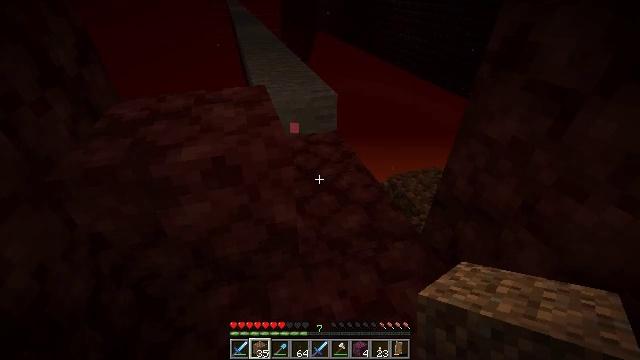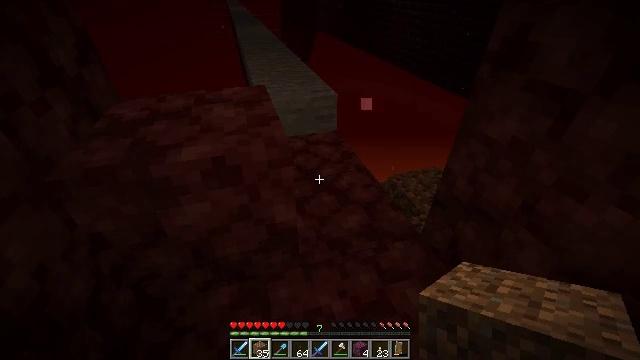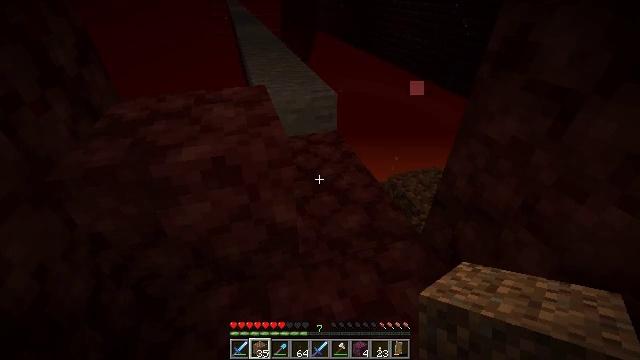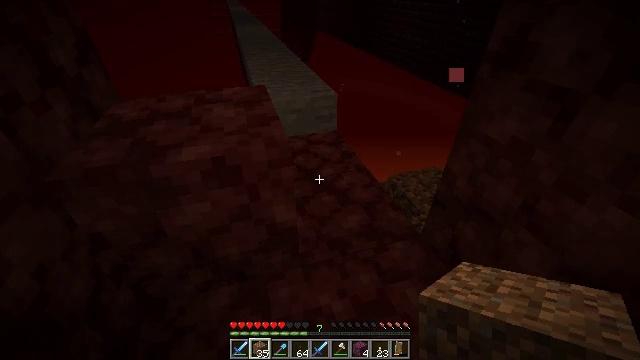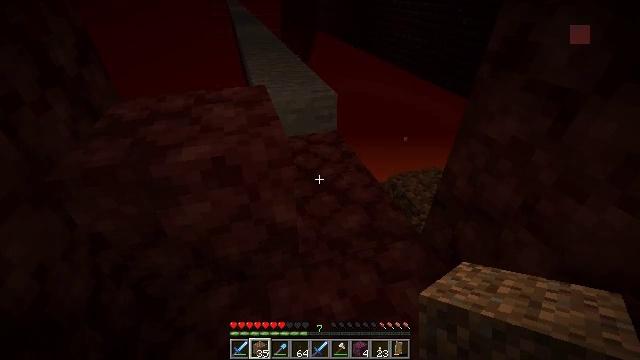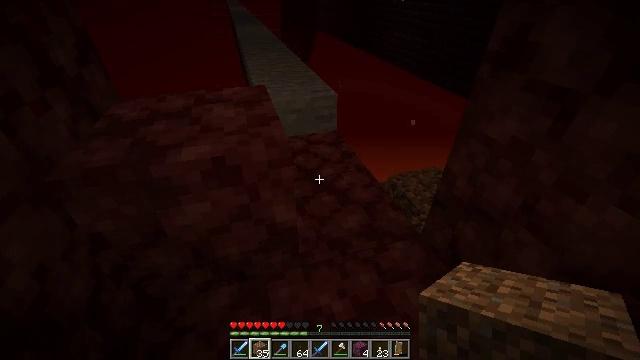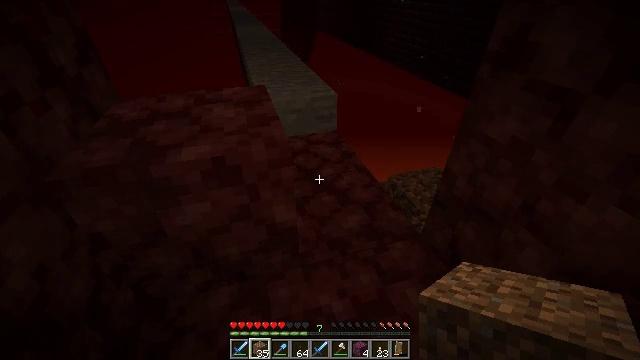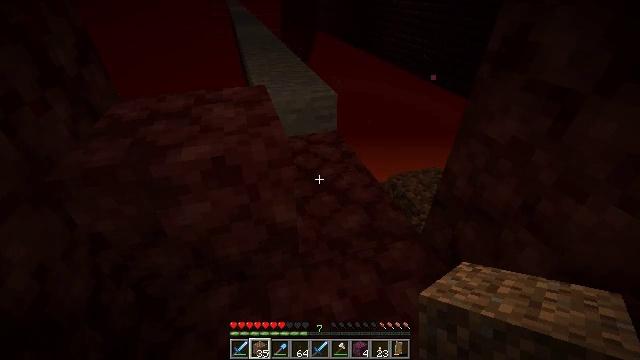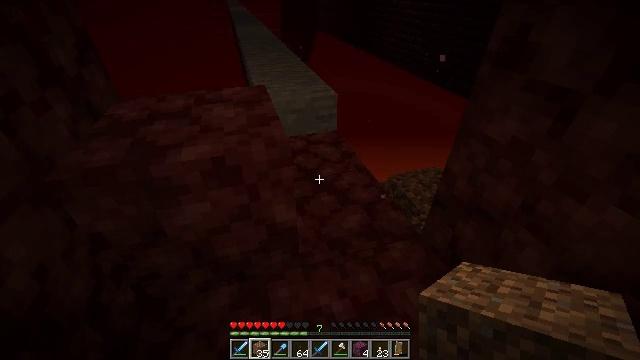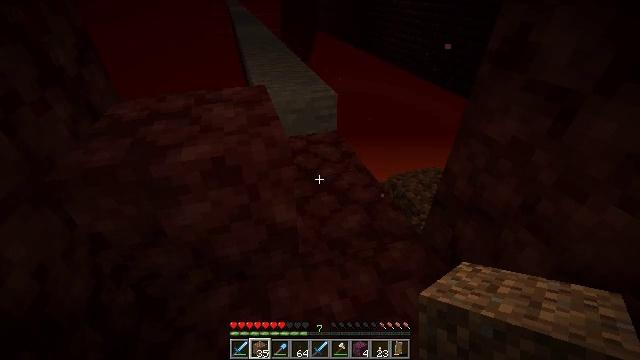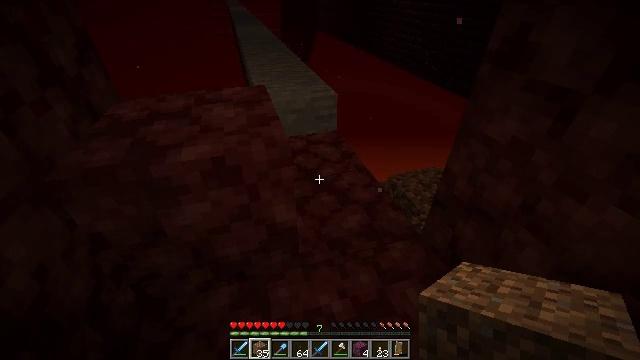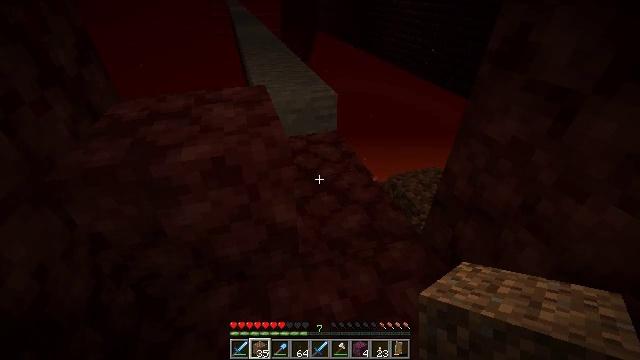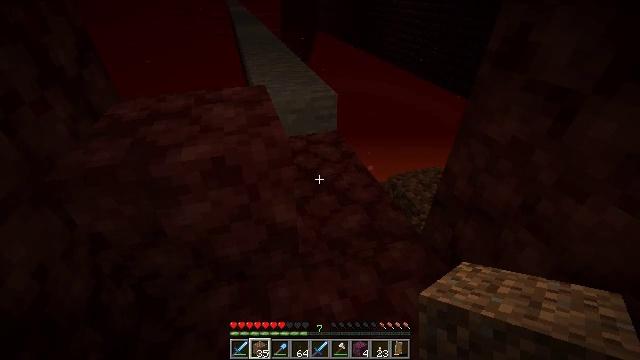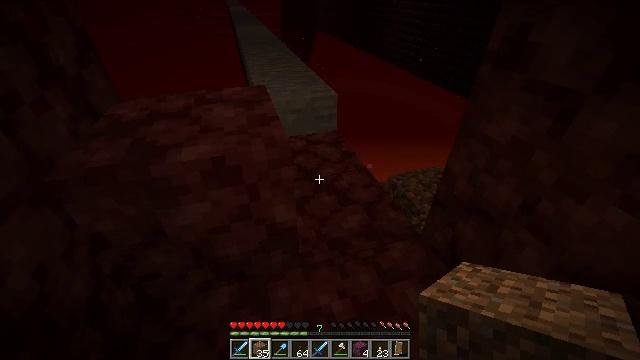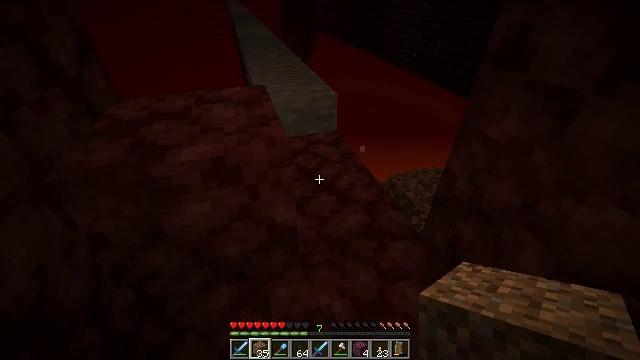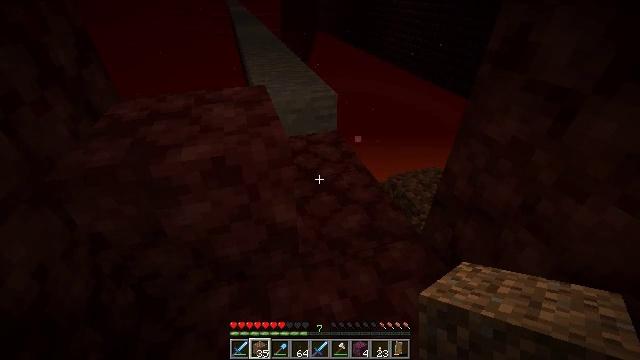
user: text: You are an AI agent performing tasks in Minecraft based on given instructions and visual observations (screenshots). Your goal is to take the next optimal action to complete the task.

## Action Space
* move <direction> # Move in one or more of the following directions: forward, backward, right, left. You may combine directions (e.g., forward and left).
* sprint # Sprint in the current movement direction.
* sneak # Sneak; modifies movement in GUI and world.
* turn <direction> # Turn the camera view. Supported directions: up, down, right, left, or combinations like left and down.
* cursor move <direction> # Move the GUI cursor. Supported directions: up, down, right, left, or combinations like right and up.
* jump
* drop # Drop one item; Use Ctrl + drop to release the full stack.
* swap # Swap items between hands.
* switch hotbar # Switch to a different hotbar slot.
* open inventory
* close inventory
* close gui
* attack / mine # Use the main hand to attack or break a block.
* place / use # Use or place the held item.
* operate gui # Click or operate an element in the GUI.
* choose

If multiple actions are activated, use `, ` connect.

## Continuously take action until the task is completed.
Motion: motion action
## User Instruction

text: Use crimson stems to create crimson planks.
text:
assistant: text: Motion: no_op
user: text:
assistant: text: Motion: no_op
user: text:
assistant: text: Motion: no_op
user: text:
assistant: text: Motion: no_op
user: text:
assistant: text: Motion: no_op
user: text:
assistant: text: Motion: no_op
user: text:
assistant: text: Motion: no_op
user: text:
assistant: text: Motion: no_op
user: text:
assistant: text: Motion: no_op
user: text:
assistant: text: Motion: no_op
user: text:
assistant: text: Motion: no_op
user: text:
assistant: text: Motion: no_op
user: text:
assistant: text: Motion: no_op
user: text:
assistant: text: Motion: no_op
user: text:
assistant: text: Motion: no_op
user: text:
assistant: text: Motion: no_op
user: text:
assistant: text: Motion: no_op
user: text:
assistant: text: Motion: no_op
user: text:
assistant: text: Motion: no_op
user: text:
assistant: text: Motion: no_op
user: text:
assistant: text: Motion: no_op
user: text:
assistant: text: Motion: no_op
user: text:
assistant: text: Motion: no_op
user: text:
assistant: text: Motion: no_op
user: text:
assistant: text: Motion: no_op
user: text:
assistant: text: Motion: no_op
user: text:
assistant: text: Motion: no_op
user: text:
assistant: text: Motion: no_op
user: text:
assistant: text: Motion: no_op
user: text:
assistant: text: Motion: no_op